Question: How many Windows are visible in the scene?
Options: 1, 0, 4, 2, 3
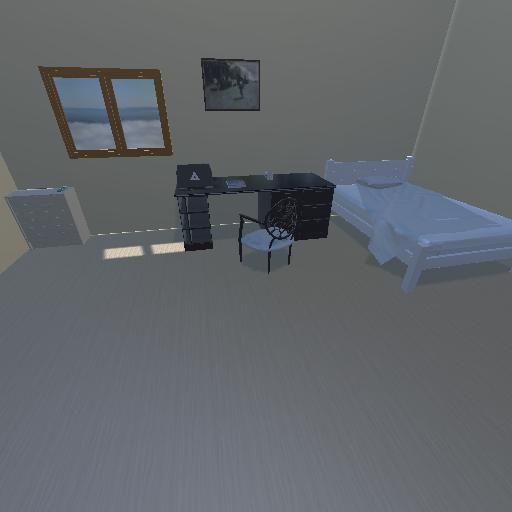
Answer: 1